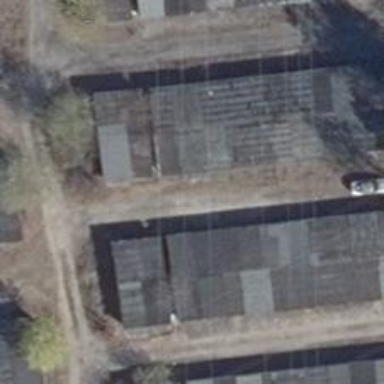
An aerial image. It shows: Group of garages.